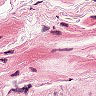
Metastatic tissue present: no